Question: I'm seeing a very strange effect in Google Chrome when I animate the position of an element that contains text.
Without animation, part of the text is hidden by the boundaries of it's parent element. When I animate the 'left' property using '@keyframes', part of it gets duplicated repeatedly or stretched. This doesn't seem to happen with Firefox and it doesn't seem to happen with different content such as a CSS pattern.
I can't imagine that I'm the first person to discover this. Is this a known issue? Is there a bug report somewhere that I can read?
Example:

Demo:
'''
html, body {
height: 100%;
margin: 0;
}
body {
display: flex;
flex-direction: column;
justify-content: center;
align-items: center;
}
.container {
width: 10em;
overflow: hidden;
margin: 1em;
}
.text {
white-space: nowrap;
position: relative;
animation-name: marquee;
animation-duration: 3s;
animation-iteration-count: infinite;
animation-direction: alternate;
}
@keyframes marquee {
from { left: 0; }
to { left: -100%; }
}
'''
'''
<div class="container">
<div class="wrapper">
<div class="text">Now is the time for all good men to come to the aid of their party.</div>
</div>
</div>
'''
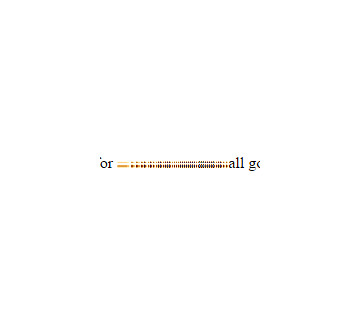
Answer: A similar issue had occurred to me too. The problem is webkit related.
To resolve this include
'''
body{
-webkit-backface-visibility: hidden;
}
'''
Use this same code if you run into abnormal animation issues that persist on Chrome.